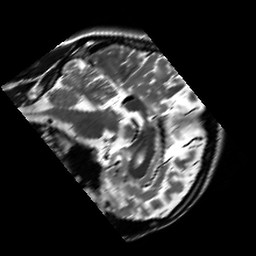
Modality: T2w
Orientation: sagittal
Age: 18
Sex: male
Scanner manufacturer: siemens
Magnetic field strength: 3 T
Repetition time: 7 s
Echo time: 0.09 s